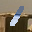
Label: 1